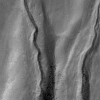
Atmospheric dust classification: not_dusty